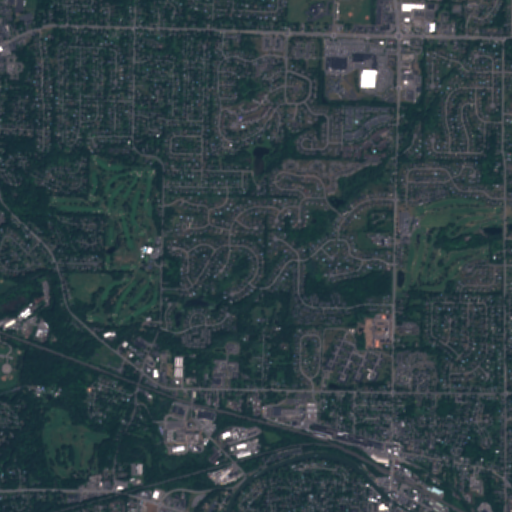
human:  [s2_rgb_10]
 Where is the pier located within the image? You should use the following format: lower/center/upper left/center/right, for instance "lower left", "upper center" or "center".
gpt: The pier is located in the lower right of the image.
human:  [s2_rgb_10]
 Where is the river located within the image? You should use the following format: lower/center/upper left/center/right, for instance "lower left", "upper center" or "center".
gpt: The river is located in the lower left of the image.
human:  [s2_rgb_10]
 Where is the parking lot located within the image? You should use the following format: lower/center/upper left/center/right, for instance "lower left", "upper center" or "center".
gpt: There is no parking lot in the image.